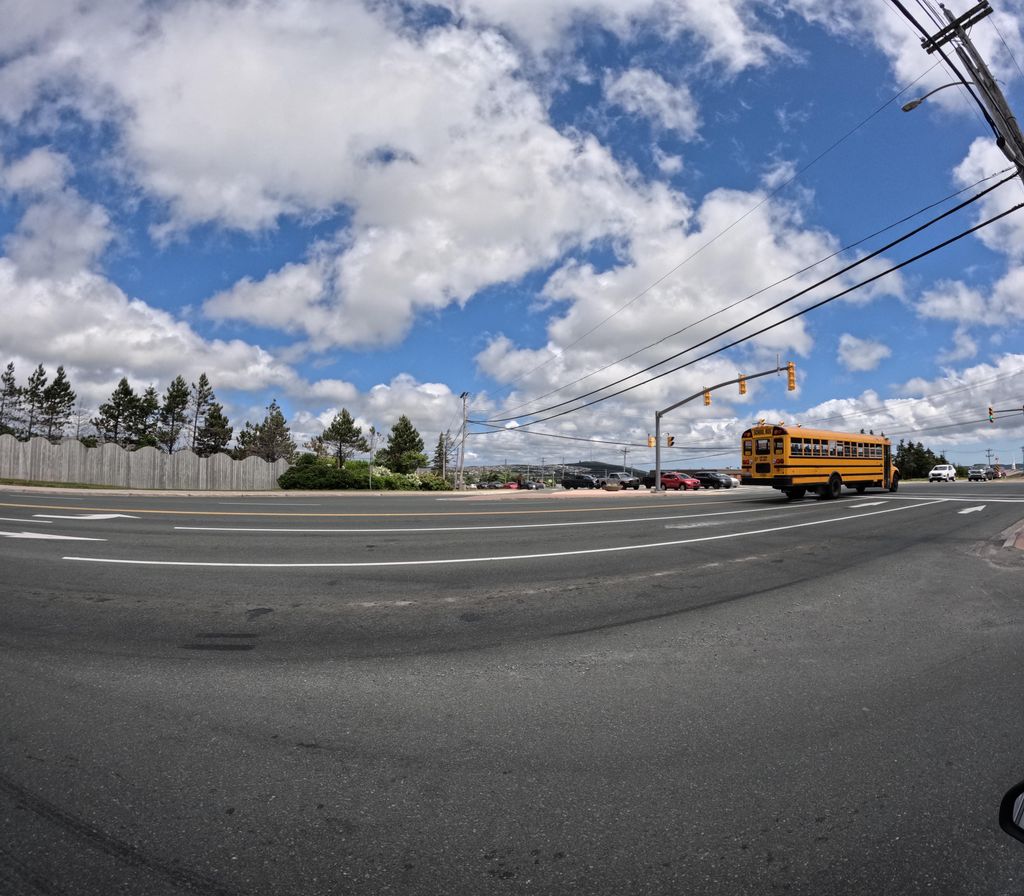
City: st_johns